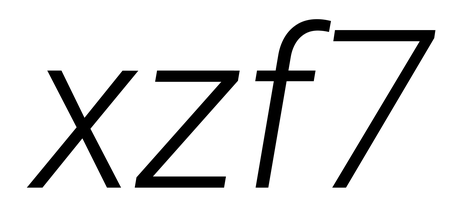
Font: Roboto-Italic_Light_Italic